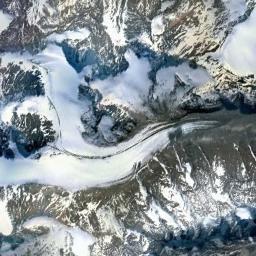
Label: snowberg